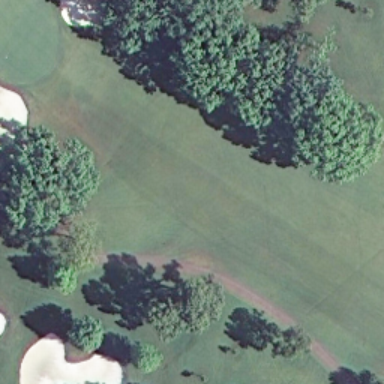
This is a part of a golf course with turfs and some bunkers and trees .